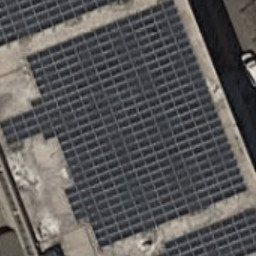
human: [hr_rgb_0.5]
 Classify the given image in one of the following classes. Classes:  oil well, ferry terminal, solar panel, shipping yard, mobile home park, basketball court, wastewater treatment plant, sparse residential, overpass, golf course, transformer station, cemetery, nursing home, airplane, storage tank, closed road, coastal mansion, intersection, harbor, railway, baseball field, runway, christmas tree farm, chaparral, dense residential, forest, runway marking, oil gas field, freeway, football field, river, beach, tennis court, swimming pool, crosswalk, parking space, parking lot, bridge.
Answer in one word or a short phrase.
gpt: solar panel